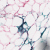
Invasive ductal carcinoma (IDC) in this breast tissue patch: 0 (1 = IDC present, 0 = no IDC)